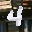
Label: 4